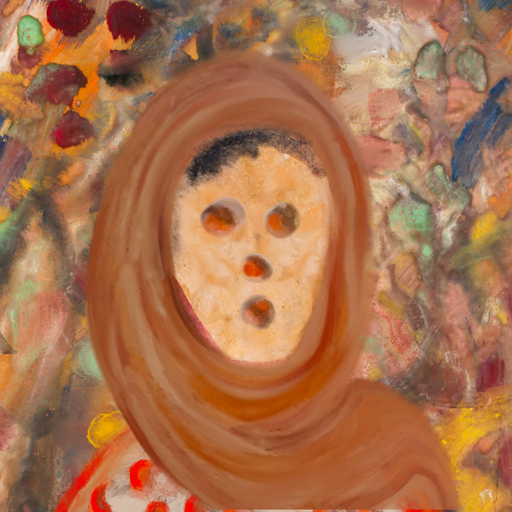
Background: Mother_And_Son_Mother, Head And Neck Front: Childish, Face Front: Rupkatha, Bust: Rupkatha, Hair Front: Blank, Head Accessory: Pious_Lady_Scarf, Second Necklace: Blank, Necklace: Blank, Baby: Blank